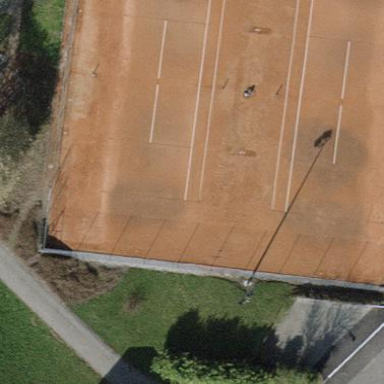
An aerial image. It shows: Tennis court on pitch designated for leisure land.